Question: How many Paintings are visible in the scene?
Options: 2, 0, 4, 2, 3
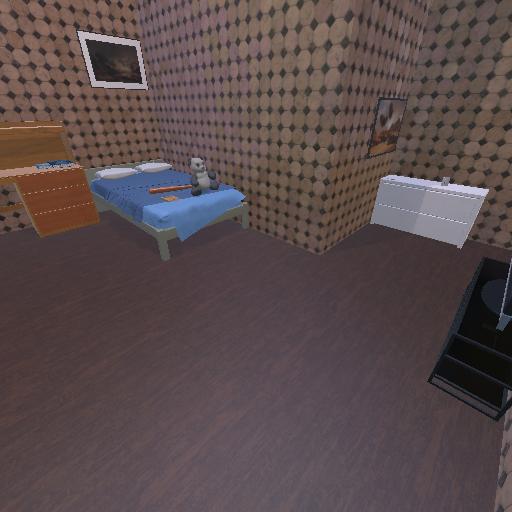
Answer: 2